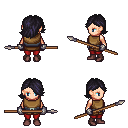
a pixel art fantasy rpg character, female body template, human, light skin, leather chest armor, red pants, raven swoop hairstyle, metal gloves, maroon shoes, spear, four views (front, back, left, right), 2x2 character sprite sheet, small pixel art, hard edges, no anti-aliasing